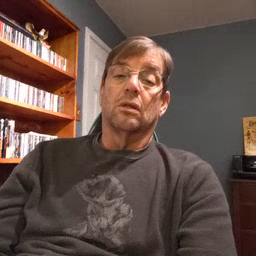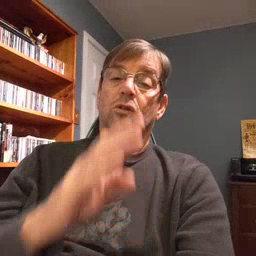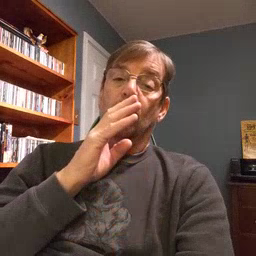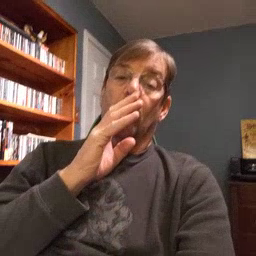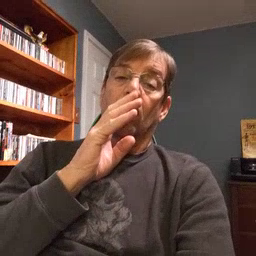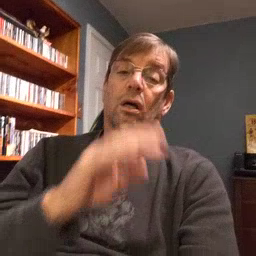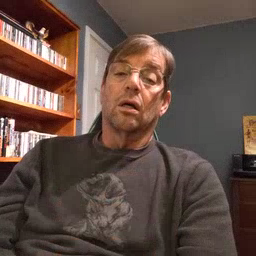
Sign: talk